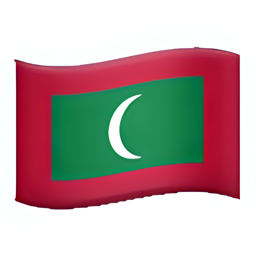
Name: flag for maldives
Emoji: 🇲🇻
Group: Flags
Sub-group: country-flag